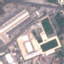
Land use / land cover class: Industrial